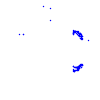
Particle: proton